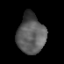
Tissue: prostate
Cell type: Myeloid cells
Senescence score: 0.3372
Nuclear area (px): 1064
Mean DAPI intensity: 91.218